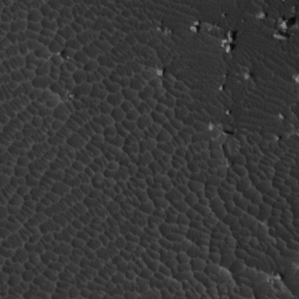
Label: non_frost